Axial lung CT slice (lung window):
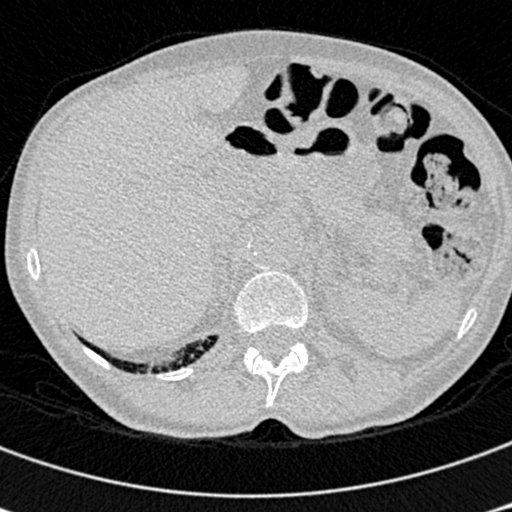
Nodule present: no